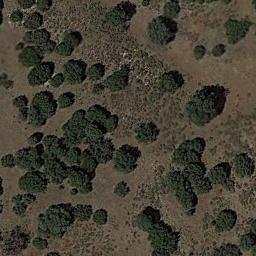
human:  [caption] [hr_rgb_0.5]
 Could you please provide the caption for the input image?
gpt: A lot of green chaparrals of different sizes grow on the wasteland .

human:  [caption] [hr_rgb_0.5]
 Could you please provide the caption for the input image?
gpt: Chaparral is evenly distributed on the sand .

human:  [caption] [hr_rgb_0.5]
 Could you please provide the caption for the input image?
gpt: Only scattered weeds can be seen in this desert .

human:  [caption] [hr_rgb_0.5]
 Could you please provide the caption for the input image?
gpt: The chaparral is consist of some green bushes in the bare land .

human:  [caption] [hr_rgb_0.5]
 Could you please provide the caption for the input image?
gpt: The vegetation in the chaparral is approximately the same size .